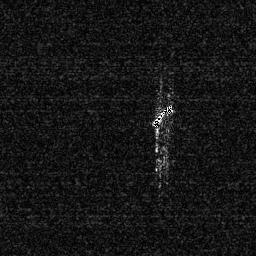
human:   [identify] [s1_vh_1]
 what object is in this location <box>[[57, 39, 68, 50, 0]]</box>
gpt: <ref>1 medium ship at the center</ref>